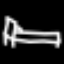
Label: bed